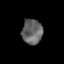
Tissue: lung
Cell type: Epithelial cells
Senescence score: 0.1486
Nuclear area (px): 506
Mean DAPI intensity: 99.429